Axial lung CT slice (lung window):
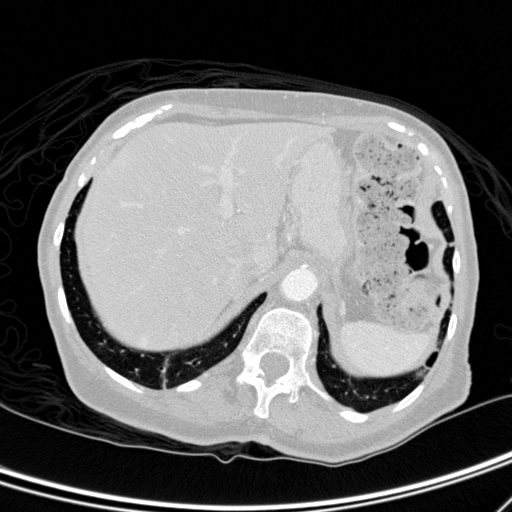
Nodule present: no